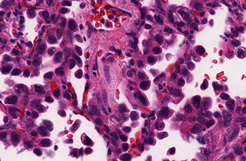
Tumor epithelial tissue: yes
Tumor-associated stroma tissue: yes
Normal tissue: no